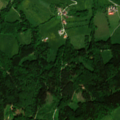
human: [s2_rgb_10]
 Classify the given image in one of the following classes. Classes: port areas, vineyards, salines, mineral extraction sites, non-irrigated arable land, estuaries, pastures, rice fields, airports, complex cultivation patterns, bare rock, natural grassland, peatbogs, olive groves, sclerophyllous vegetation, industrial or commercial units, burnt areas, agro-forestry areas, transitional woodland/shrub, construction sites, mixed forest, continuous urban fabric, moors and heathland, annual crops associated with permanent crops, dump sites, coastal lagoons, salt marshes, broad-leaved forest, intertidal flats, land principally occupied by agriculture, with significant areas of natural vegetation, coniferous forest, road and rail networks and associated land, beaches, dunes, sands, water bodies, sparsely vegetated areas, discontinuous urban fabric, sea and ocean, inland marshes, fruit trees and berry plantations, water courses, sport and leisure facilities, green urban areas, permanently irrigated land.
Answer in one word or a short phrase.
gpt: pastures, land principally occupied by agriculture, with significant areas of natural vegetation, mixed forest